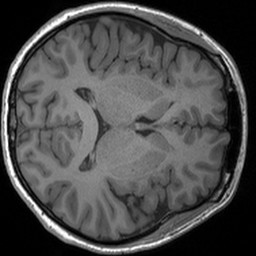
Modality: T1w
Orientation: axial
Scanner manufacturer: siemens
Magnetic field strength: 3 T
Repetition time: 1.54 s
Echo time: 0.00234 s